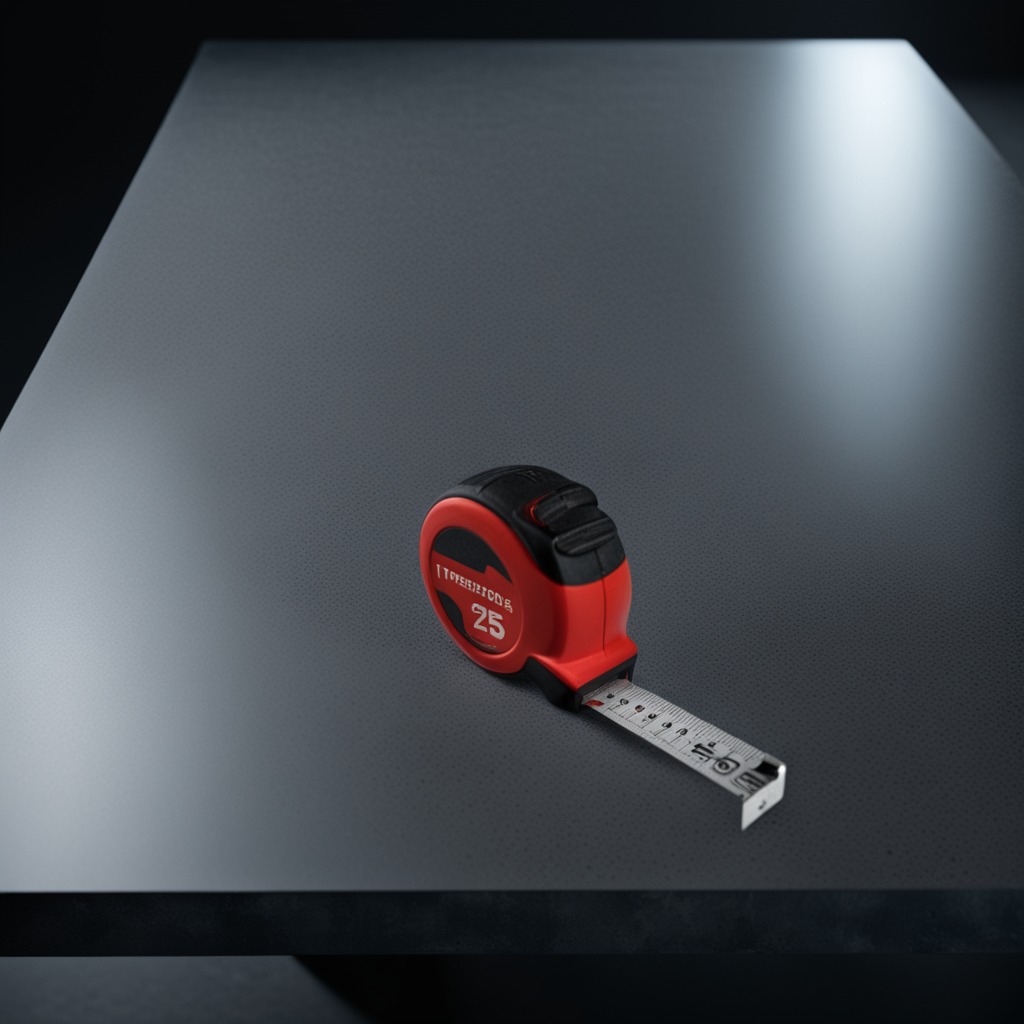
A measuring tape lies on the clean granite table inside a workshop at night dim ambient light soft shadows worn but